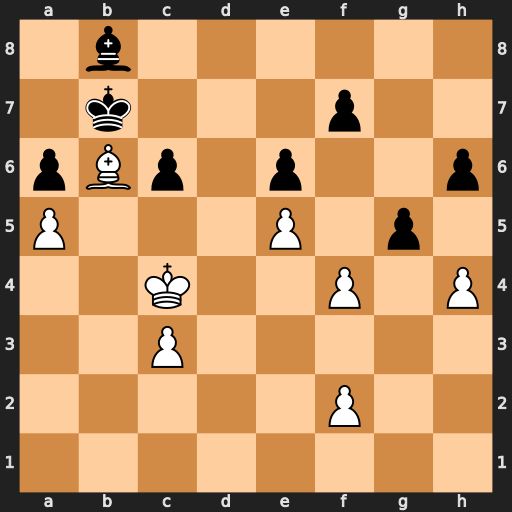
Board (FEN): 1b6/1k3p2/pBp1p2p/P3P1p1/2K2P1P/2P5/5P2/8
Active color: w
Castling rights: -
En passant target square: -
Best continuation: fxg5 hxg5 h5